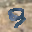
Label: 9